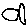
Label: fish